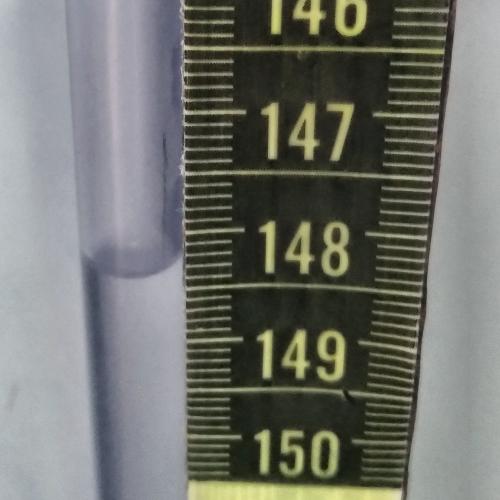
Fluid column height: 148.3 cm